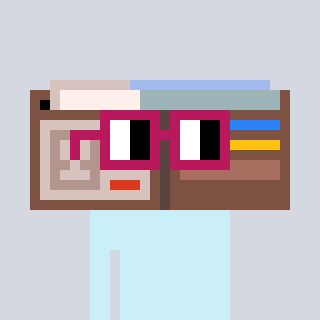
a pixel art character with square dark red glasses, a wallet-shaped head and a grayscale-colored body on a cool background